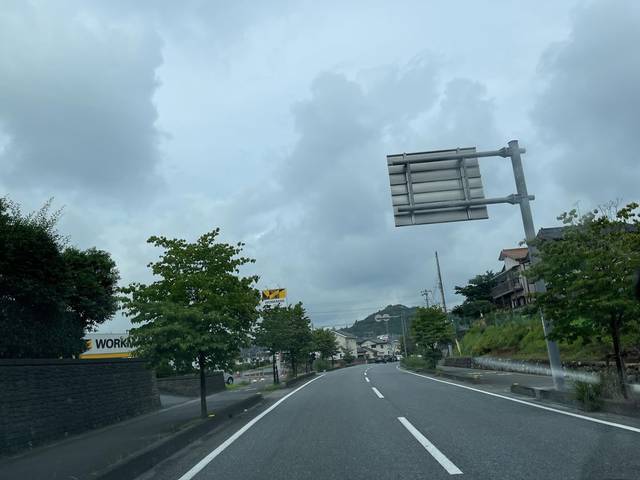
Region: Japan
Coordinates: 35.861, 139.32